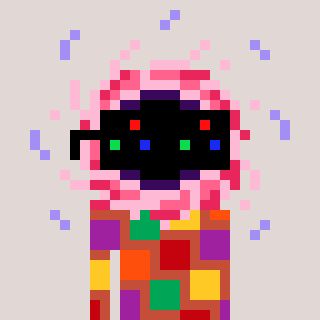
a pixel art character with square black sunglasses, a blackhole-shaped head and a rust-colored body on a warm background